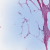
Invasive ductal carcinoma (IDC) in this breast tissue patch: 0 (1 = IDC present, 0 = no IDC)